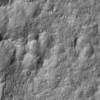
Label: not_dusty